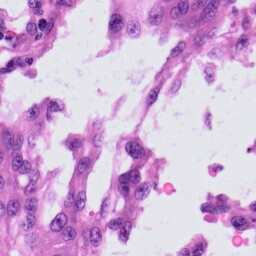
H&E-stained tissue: Skin